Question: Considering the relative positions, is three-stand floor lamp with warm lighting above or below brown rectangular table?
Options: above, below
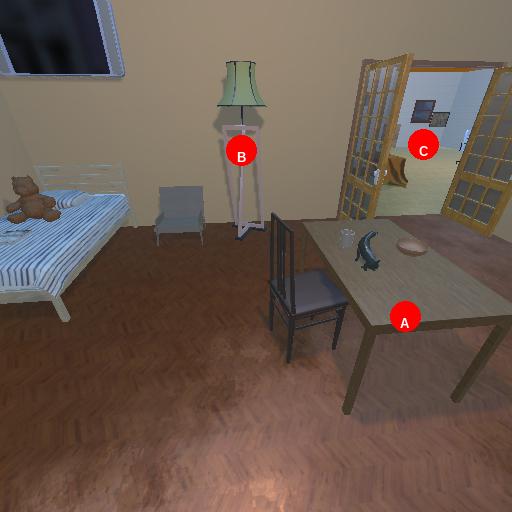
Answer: above